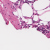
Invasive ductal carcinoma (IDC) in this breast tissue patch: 0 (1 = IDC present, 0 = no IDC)